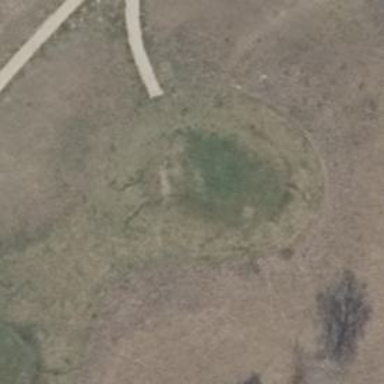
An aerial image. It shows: Golf tee.